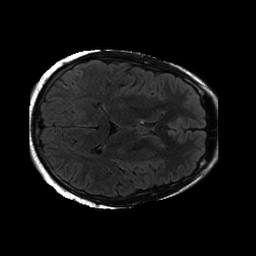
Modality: FLAIR
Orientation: axial
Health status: ill
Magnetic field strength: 3 T